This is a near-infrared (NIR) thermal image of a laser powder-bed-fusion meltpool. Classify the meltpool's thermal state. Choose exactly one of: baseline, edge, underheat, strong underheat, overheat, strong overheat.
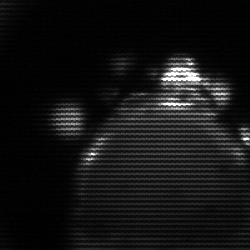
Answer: edge